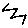
Label: zigzag